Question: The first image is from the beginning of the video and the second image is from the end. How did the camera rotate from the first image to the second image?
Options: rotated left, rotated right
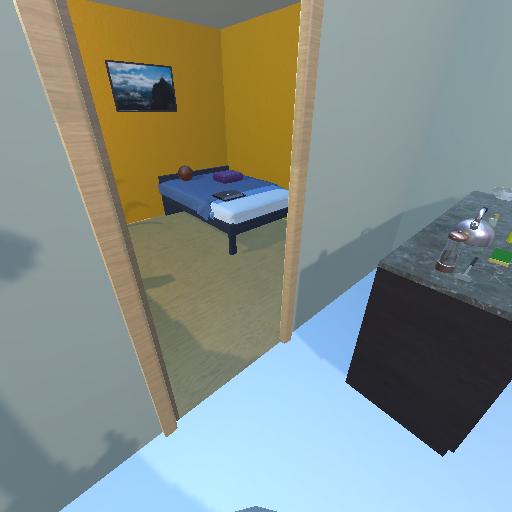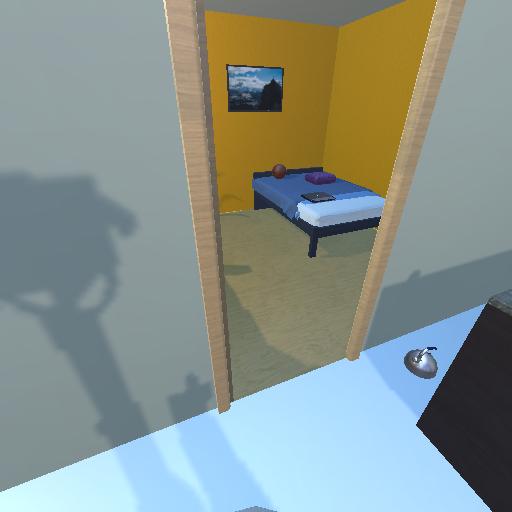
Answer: rotated left